Question: How can I find what's the distance between top of the parent div and top of the child div ?

For example how can I know at what distance (height) div 2 starts related to parent div ? so I can scroll to it ?
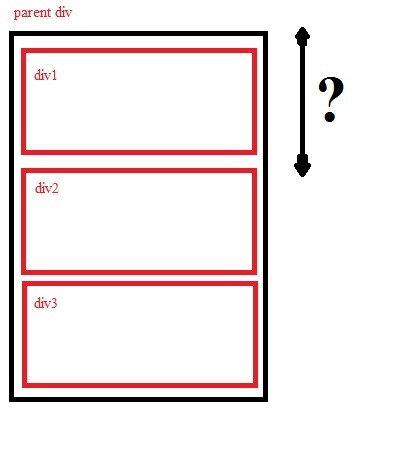
Answer: You can use 'div.getBoundingClientRect().top' to return the distance from top of the viewport. Just subtract the parent's 'getBoundingClientRect().top' from it. (<URL>
BUT: Since you only need to scroll there, you can use 'div.scrollIntoView()' (answered <URL>